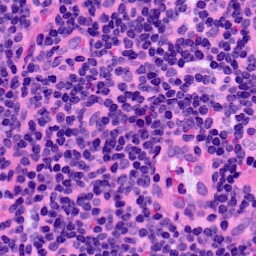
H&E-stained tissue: LymphNode